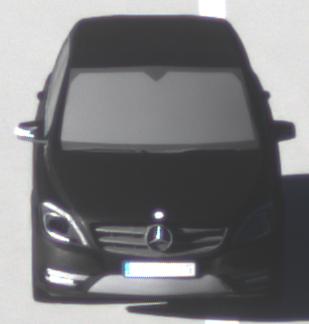
Make: Mercedes-Benz
Model: B 180 BlueEFFICIENCY
Detailed model: B-Class (246)
Model produced from: 2011/11
Model produced until: 2012/10
Doors: 5
Color: black
Road condition: dry road
Daytime: sunrise or sunset
Contrast: medium contrast